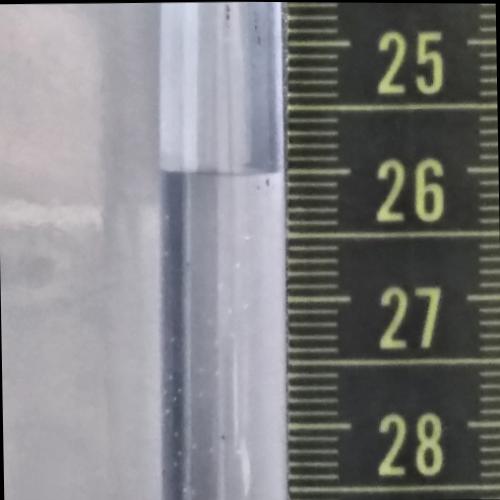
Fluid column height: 26.0 cm